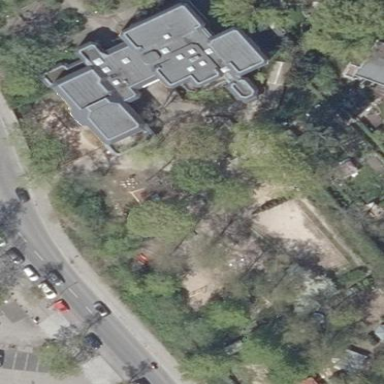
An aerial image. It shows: Kindergarten.